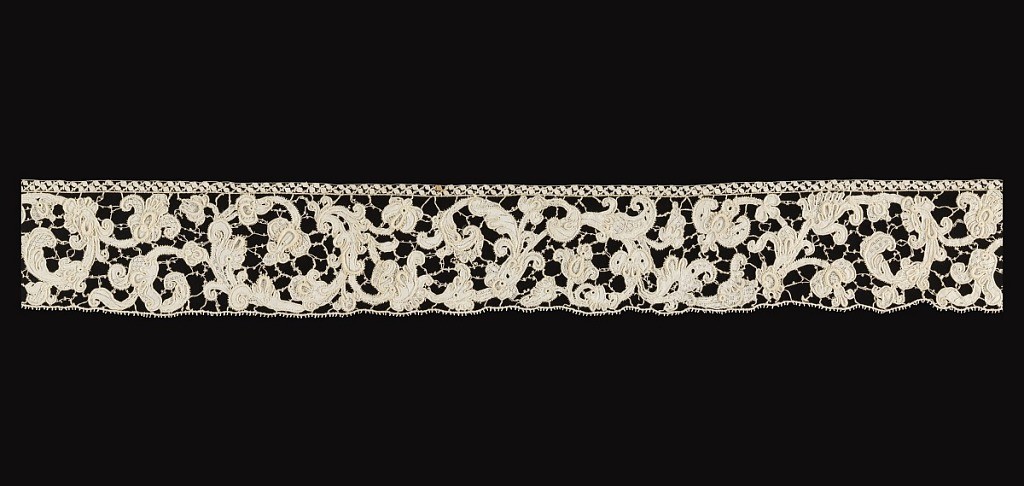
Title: Border
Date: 1670–90
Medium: linen Technique: needle lace
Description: Border with scrolls of floral and foliated forms, in parts shown in relief.